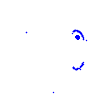
Particle: electron